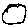
Label: circle